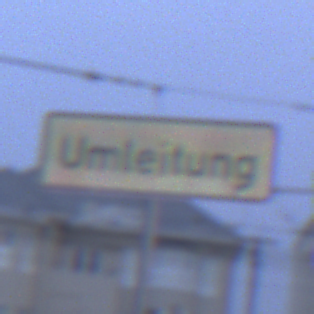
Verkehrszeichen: Umleitungsankuendigung
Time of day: SunriseSunset
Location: Outdoor (Urban)
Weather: Overcast
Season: NotSpecified
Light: Natural